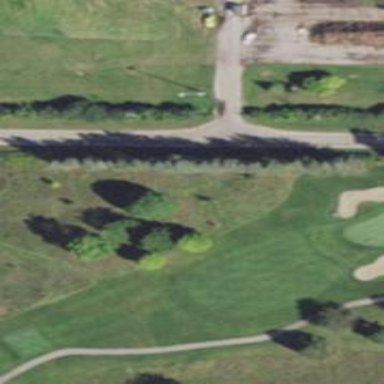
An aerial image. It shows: Golf fairway surrounded by grass.